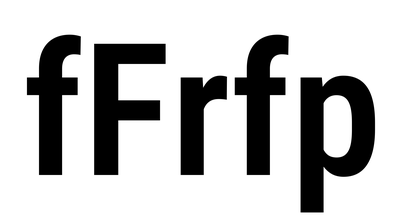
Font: Roboto_Condensed_SemiBold